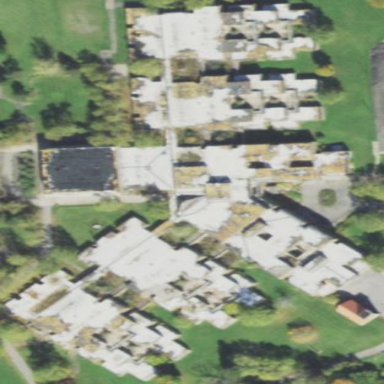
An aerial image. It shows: Building.